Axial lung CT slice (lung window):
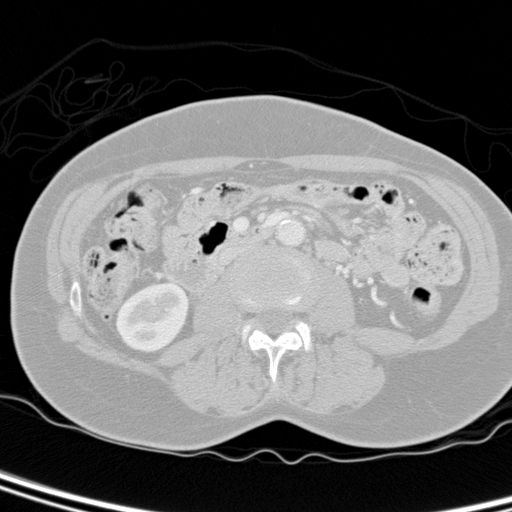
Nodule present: no